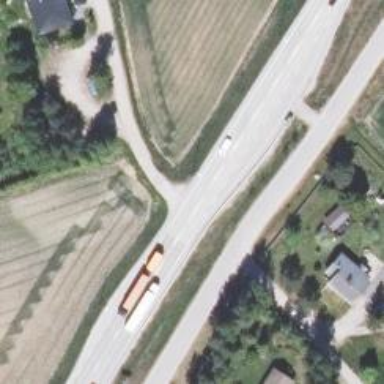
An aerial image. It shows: Asphalt trunk highway.